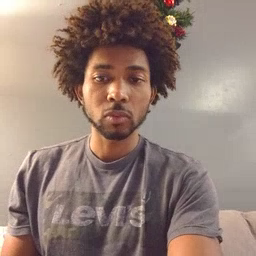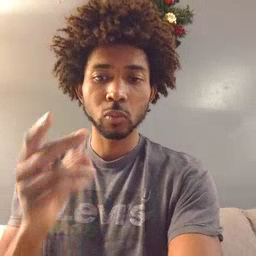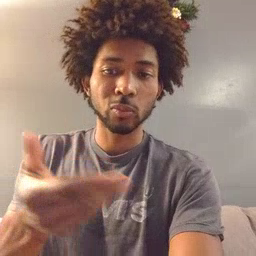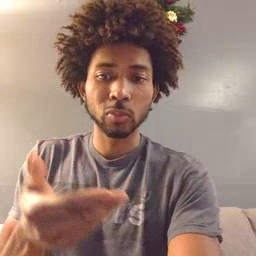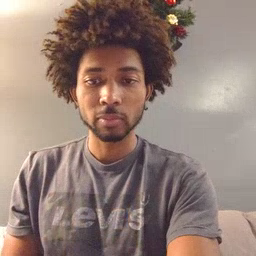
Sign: puppy